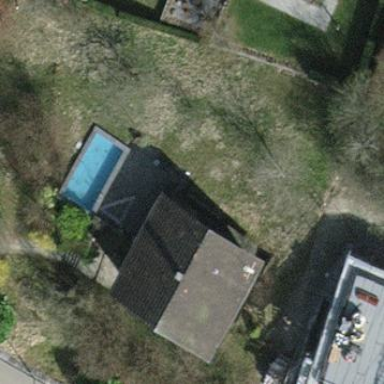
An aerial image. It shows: Detached building.